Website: apple
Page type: billing-address
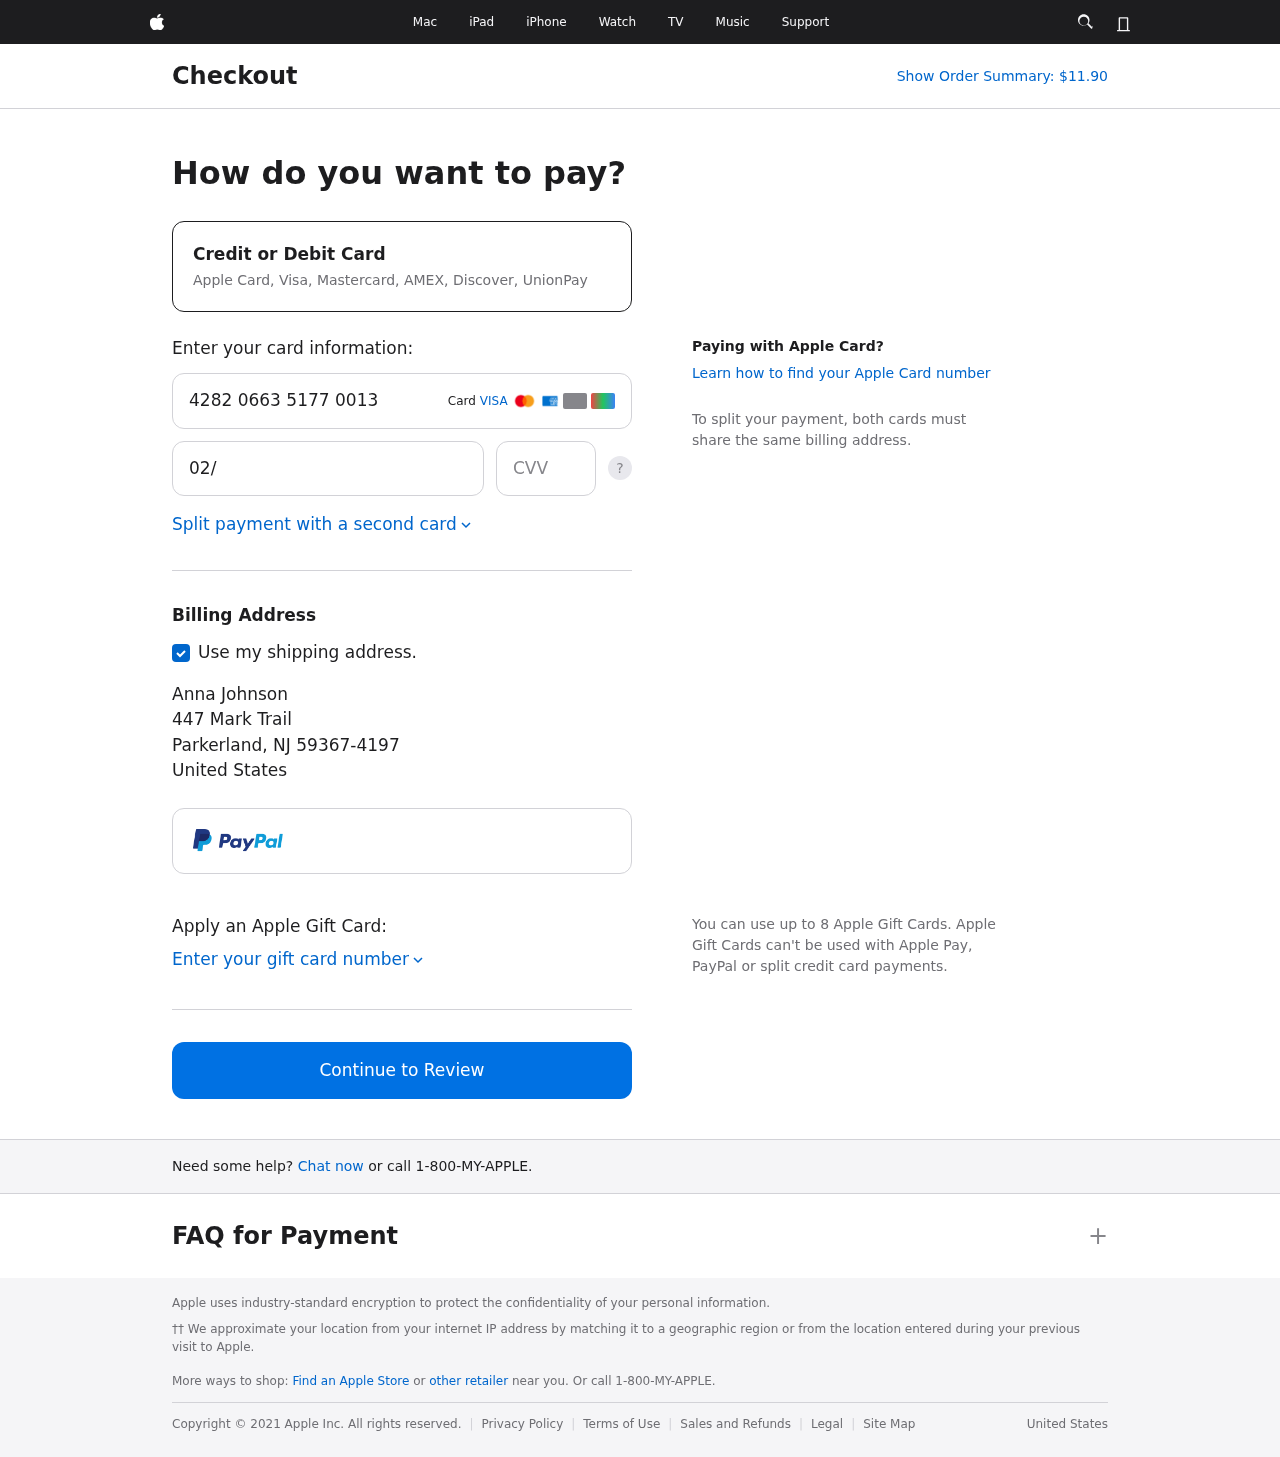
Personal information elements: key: PII_CARD_CVV
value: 663
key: PII_CARD_EXPIRY
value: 02/27
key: PII_CARD_NUMBER
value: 4282 0663 5177 0013
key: PII_CITY
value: Parkerland
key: PII_COUNTRY
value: United States
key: PII_FULLNAME
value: Anna Johnson
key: PII_POSTCODE_FULL
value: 59367-4197
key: PII_STATE_ABBR
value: NJ
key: PII_STREET
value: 447 Mark Trail
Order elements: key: ORDER_TOTAL
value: Show Order Summary: $11.90